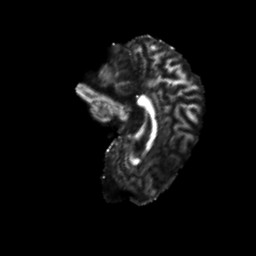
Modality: FA
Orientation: sagittal
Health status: ill
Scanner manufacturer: siemens
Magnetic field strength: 3 T
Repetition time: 13.7 s
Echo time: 0.098 s